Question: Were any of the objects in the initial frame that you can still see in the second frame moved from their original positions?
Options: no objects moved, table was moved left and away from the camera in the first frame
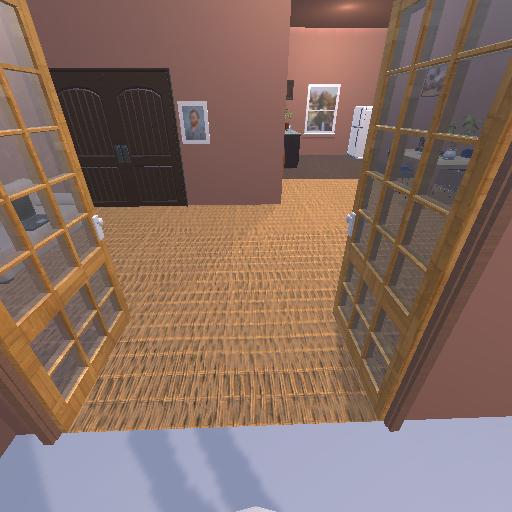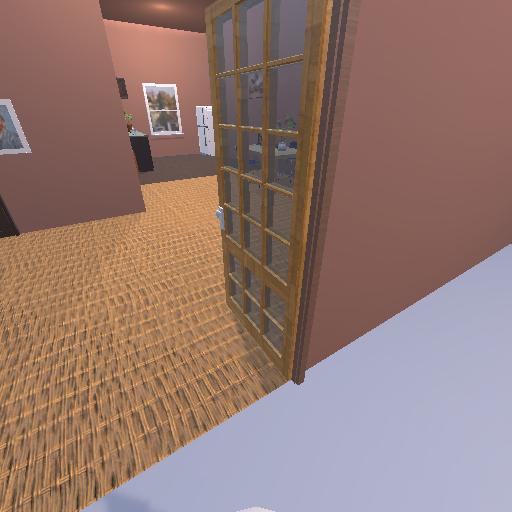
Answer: no objects moved